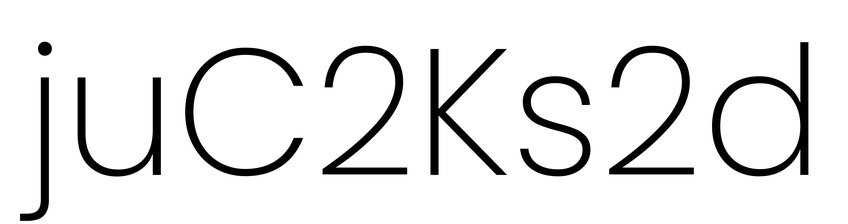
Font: Poppins-ExtraLight